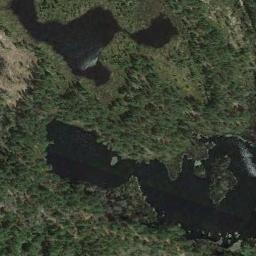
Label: wetland